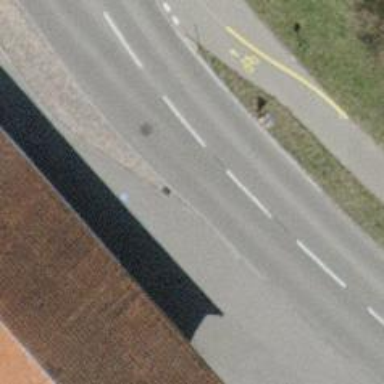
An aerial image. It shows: Public transport stop position.